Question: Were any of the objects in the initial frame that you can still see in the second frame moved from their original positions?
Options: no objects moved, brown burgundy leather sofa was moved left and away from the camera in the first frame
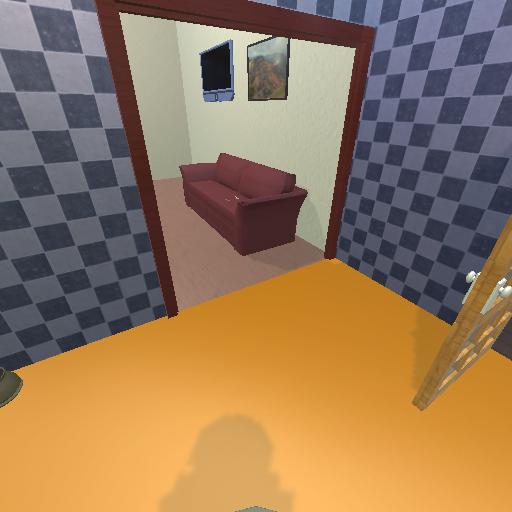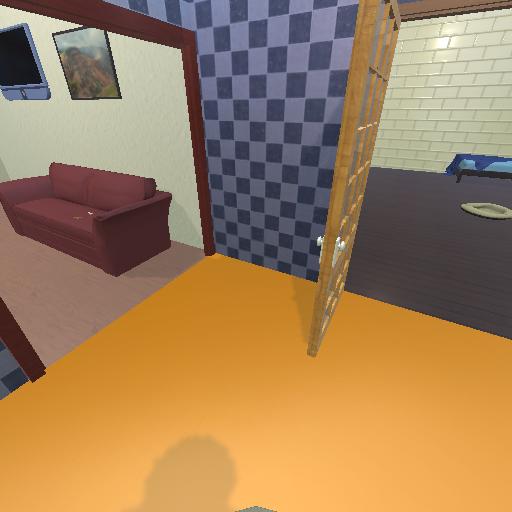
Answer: no objects moved